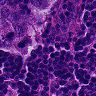
Metastatic tissue present: yes